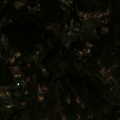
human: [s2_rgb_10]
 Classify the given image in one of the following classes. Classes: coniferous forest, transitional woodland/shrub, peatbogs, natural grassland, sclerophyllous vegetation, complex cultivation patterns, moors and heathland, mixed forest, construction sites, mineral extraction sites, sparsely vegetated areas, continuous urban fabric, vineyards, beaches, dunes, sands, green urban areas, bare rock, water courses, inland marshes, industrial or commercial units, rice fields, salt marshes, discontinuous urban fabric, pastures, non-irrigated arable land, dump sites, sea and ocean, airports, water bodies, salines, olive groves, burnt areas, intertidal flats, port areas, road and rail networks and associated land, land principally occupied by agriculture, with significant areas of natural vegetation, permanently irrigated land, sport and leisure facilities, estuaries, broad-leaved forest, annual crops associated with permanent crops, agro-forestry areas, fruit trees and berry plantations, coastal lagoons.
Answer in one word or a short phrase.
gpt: complex cultivation patterns, land principally occupied by agriculture, with significant areas of natural vegetation, broad-leaved forest, mixed forest